Question: I would like to realize a spaghetti plot in R to visualize differences between two conditions for every single participant. I computed a repeated measurements ANOVA with the factors CRITICALITY (critical, non-critical) and LATERALITY (ipsilateral, contralateral). My data looks the following and can be found here:
'''
subject cond power laterality criticality
1 P02 CL_CRIT -362.7 contralateral crit
2 P03 CL_CRIT -186.8 contralateral crit
3 P13 CL_CRIT -314.6 contralateral crit
4 P15 CL_CRIT -353.3 contralateral crit
5 P17 CL_CRIT -457.8 contralateral crit
6 P18 CL_CRIT -219.3 contralateral crit
7 P19 CL_CRIT -124.0 contralateral crit
8 P25 CL_CRIT -329.5 contralateral crit
9 P27 CL_CRIT -286.9 contralateral crit
37 P02 CL_NCRIT -28.6 contralateral non-critical
38 P03 CL_NCRIT -269.3 contralateral non-critical
39 P13 CL_NCRIT -363.8 contralateral non-critical
40 P15 CL_NCRIT -255.1 contralateral non-critical
'''
<URL>
With the following code I am able to plot the single data points of all participants:
'''
### plot single values
stim.group <- mu_power
pd <- position_dodge(0.3) # move data .03 to the left and right
pp <- ggplot(stim.group, aes(x=critical, y=power, colour=laterality)) +
geom_point(position=pd) + ylab("mu power")
pp
'''
What I want now is a plot where, separately for the levels ipsilateral and contralateral, the critical and non-critical datapoints of every single participant are connected. Here is a self-drawn sample of what I am aiming at:

I searched on the internet for quite some time but did not find any solution.
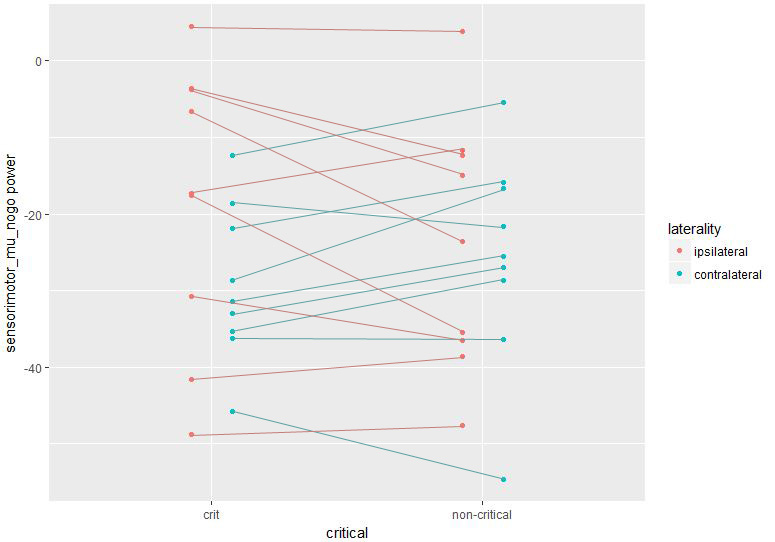
Answer: Here is a solution:
'''
df <- read.table("path/to/your/data")
df$sub_lat <- paste(df$subject, df$laterality)
ggplot(df, aes(x=critical, y=power)) +
geom_point(aes(group = sub_lat, color = laterality)) +
geom_line(aes(group = sub_lat, color = laterality)) +
xlab("critical") +
ylab("sensorimotor_mu_nogo power")
'''
Resulting in this plot:
<URL>
I hope this is what you need/want